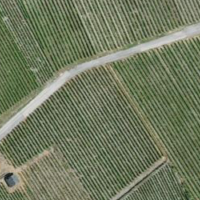
EUNIS habitat code: 40
Species observed at this site:
Lepidium draba
Saponaria ocymoides